Field crop: maize
Growth stage: 2
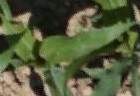
Species: maize